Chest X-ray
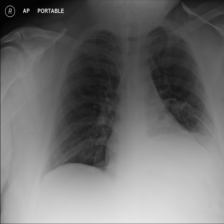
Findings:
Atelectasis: negative
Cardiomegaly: negative
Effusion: negative
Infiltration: negative
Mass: negative
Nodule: negative
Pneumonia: negative
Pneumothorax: negative
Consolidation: negative
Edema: negative
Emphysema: negative
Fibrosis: negative
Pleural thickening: negative
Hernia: negative